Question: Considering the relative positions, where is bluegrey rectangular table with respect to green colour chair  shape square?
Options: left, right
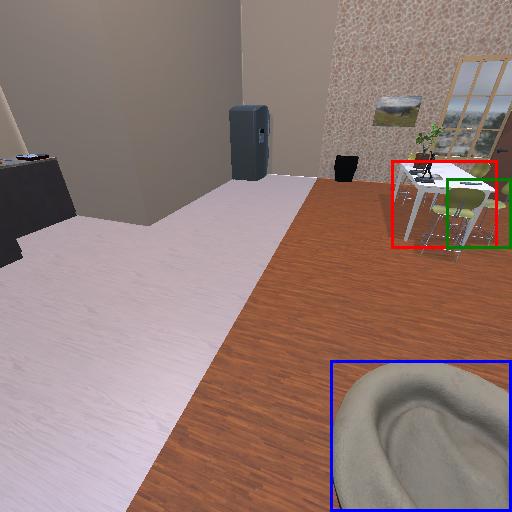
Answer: left